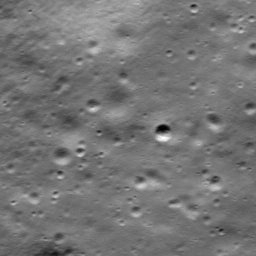
Host type: hard_negative
Lunar coordinates: latitude -65.003, longitude 42.731